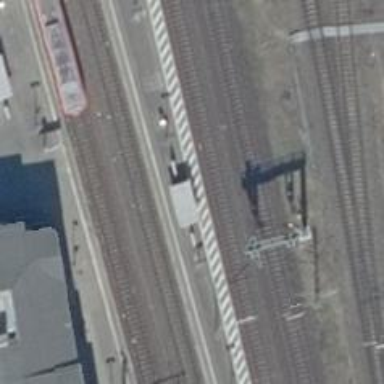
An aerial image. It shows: Railway signal.